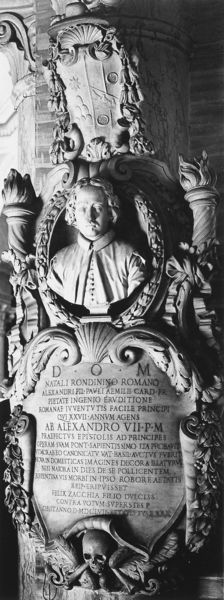
Titel: Denkmal für Natale Rondanini
Künstler: Domenico Guidi
Standort: Rom, S. Maria del Popolo (EU - I - Latium)
Schlagwörter: feuer, kopf, mann, schatten, licht, säule, barock, schädel, stein, tod, portrait, porträt, kirche, locken, renaissance, perücke, relief, schrift, italien, mauer, tafel, dichter, inschrift, büste, foto, knochen, schild, flammen, schwarzweiß, text, kranz, lorbeer, kapitell, wappen, totenkopf, grab, gelehrter, totenschädel, klassik, fackel, epitaph, italienisch, alexandro, grabalexandro